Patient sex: M
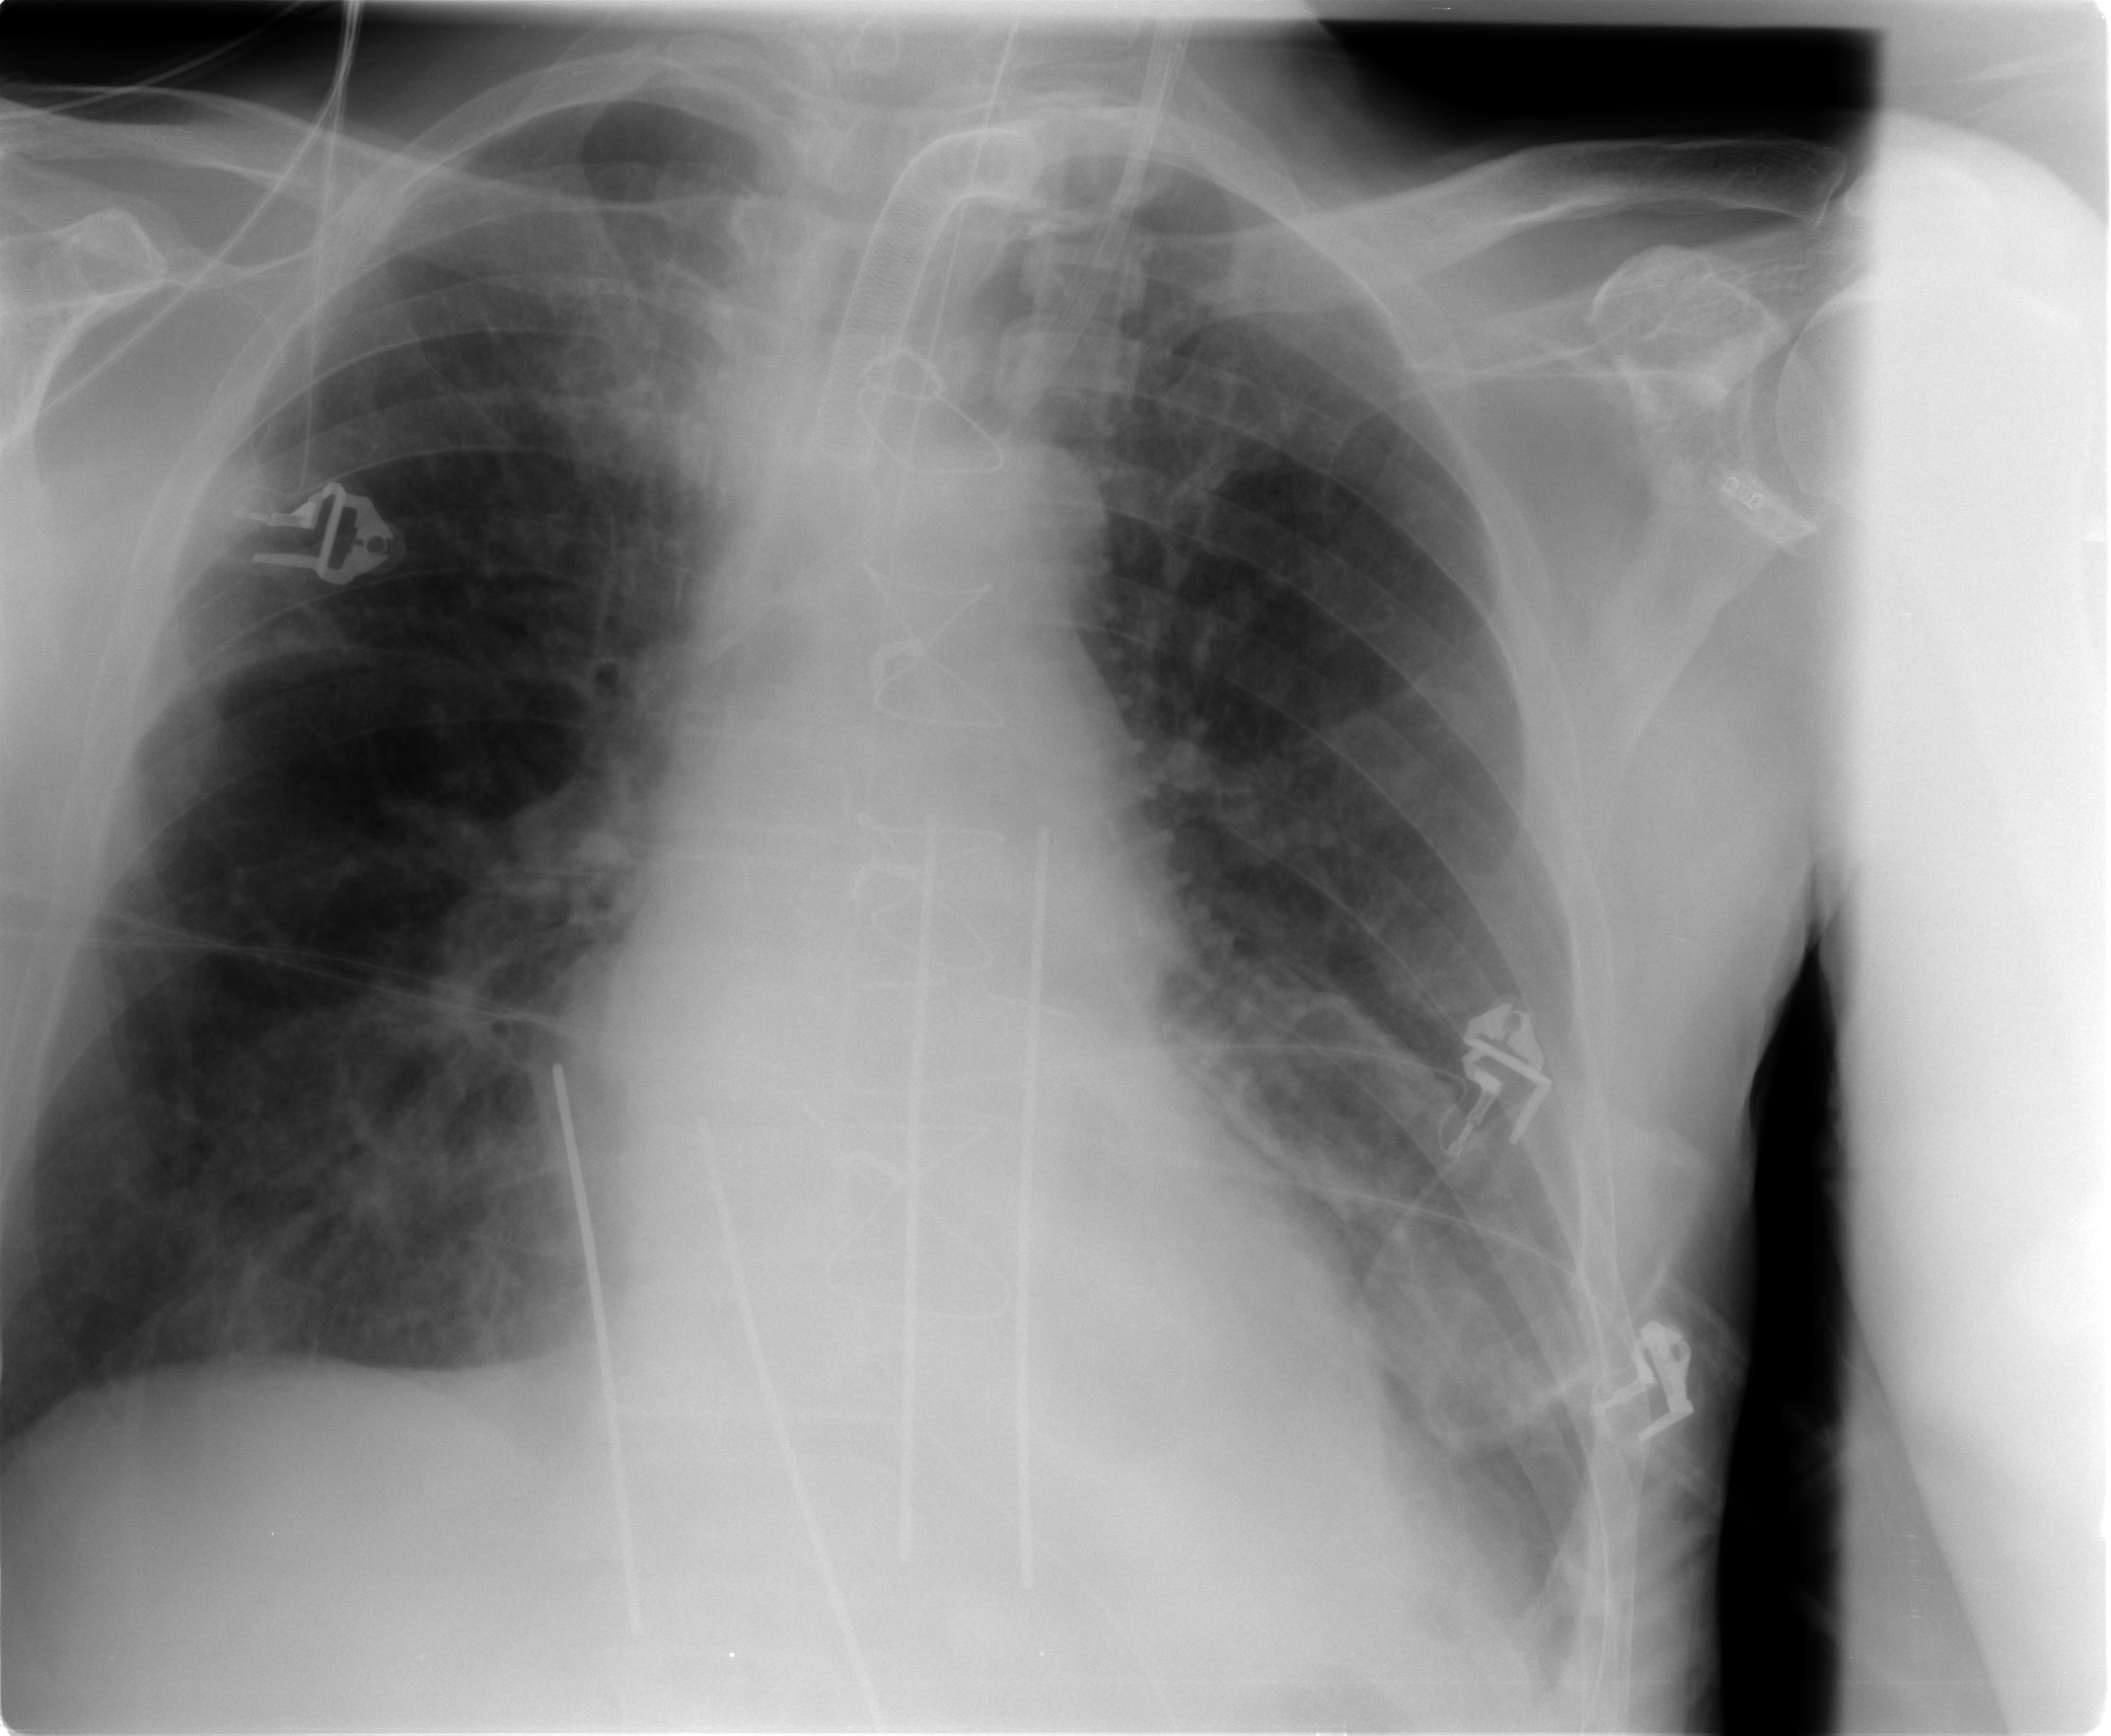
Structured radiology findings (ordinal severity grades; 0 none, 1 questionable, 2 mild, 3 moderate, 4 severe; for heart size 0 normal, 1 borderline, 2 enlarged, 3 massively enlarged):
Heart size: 1
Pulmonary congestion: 2
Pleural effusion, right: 0
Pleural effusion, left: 2
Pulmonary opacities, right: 2
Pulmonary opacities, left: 0
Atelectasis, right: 2
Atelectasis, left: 2